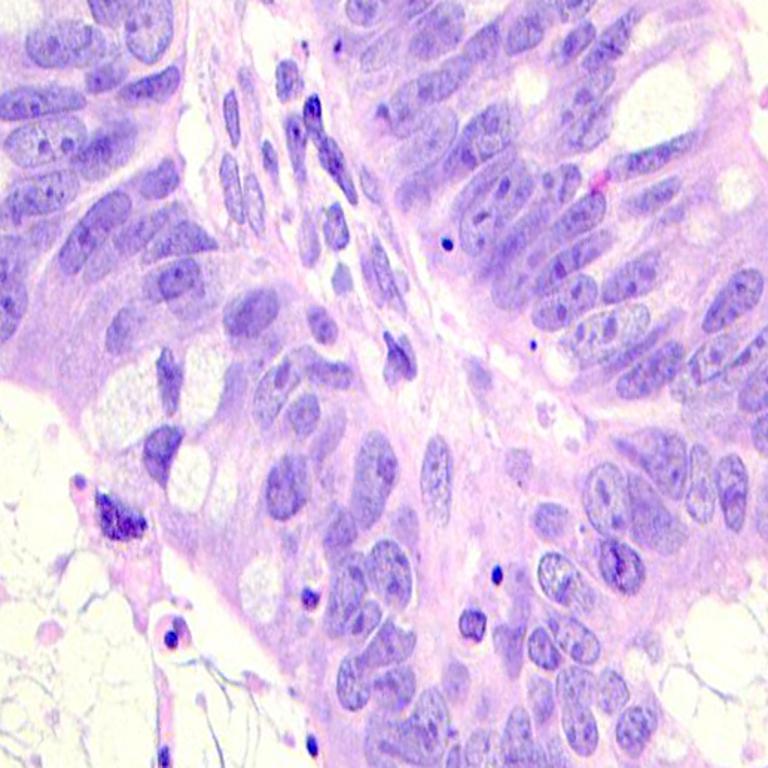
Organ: colon
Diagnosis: adenocarcinomas